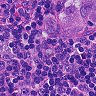
Metastatic tissue present: yes